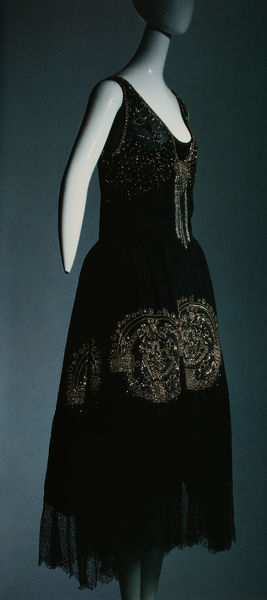
Titel: Abendkleid (Robe de Style)
Künstler: Jeanne Lanvin
Standort: Kyoto (Japan)
Institution: Kyoto Costume Institute
Schlagwörter: weiß, frau, kleid, schwarz, mode, muster, spitze, gold, kostüm, stickerei, stoff, stoffe, saum, perlen, kreis, japan, mieder, tüll, transparent, abendkleid, foto, fotografie, kreise, puppe, kurzärmelig, kleiderständer, dekolltee, museum, ärmellos, kyoto, schlechtes foto, tüllstoff